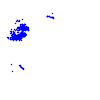
Particle: electron